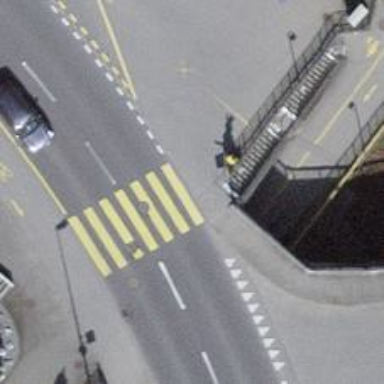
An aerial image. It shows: Kerb barrier.